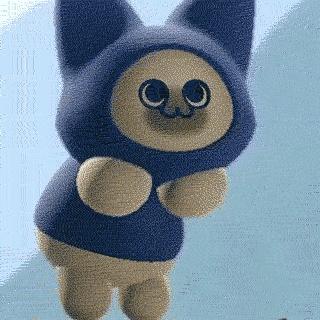
Label: anime